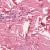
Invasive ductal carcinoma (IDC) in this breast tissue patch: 0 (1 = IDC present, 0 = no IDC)